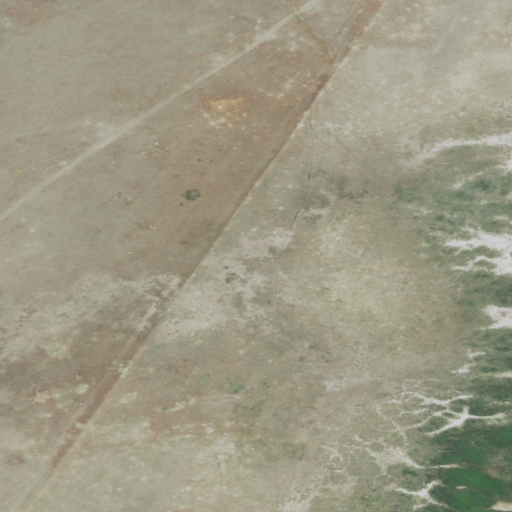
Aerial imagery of ridge(s) in Montana named Rocky Reef containing shrub, grassland, and herbaceous wetlands